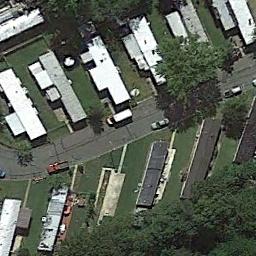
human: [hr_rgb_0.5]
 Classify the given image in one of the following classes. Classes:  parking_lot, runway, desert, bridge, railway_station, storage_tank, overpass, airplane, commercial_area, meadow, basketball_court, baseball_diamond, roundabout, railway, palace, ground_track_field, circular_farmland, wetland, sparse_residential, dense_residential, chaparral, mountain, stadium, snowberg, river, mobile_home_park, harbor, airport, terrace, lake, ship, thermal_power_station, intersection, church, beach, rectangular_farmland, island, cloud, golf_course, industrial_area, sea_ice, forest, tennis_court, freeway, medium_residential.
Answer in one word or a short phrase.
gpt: mobile_home_park